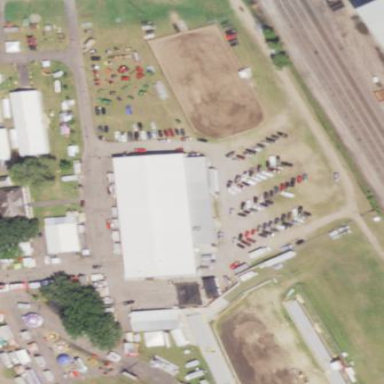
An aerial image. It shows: Festival grounds area.